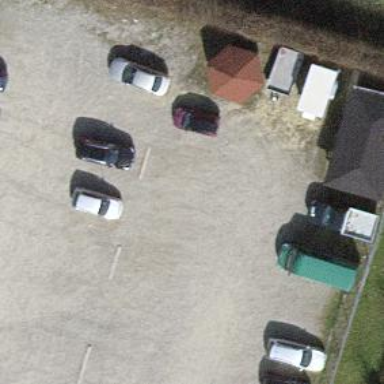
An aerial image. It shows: Parking aisle designated as service road.